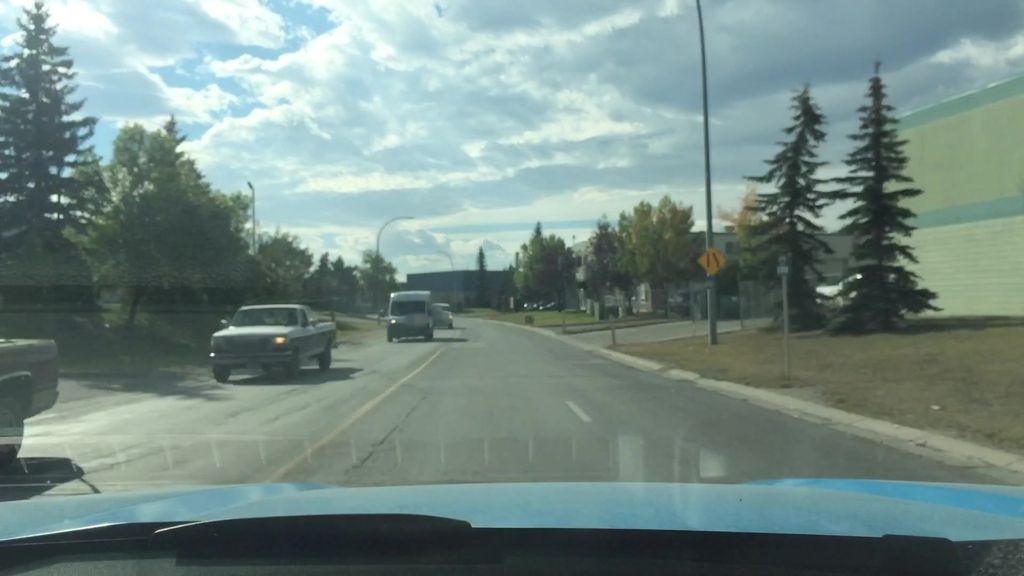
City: calgary